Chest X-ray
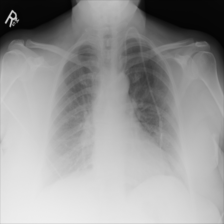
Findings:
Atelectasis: negative
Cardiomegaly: negative
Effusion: negative
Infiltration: positive
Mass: negative
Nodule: negative
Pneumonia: negative
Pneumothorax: negative
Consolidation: negative
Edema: negative
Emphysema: negative
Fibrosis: negative
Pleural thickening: negative
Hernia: negative